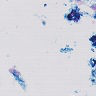
Metastatic tissue present: no